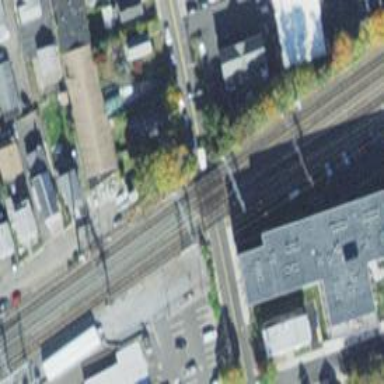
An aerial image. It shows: Railway bridge with electrified contact lines.